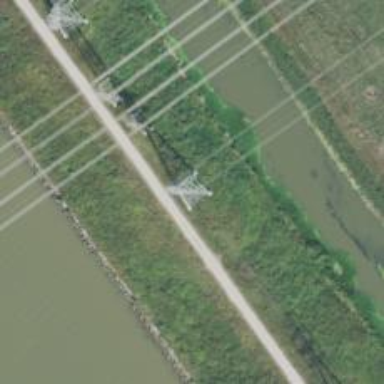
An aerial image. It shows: Power tower.